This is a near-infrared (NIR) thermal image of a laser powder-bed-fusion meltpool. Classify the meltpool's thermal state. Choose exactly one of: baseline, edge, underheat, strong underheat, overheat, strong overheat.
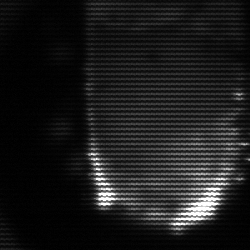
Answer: baseline